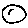
Label: moon